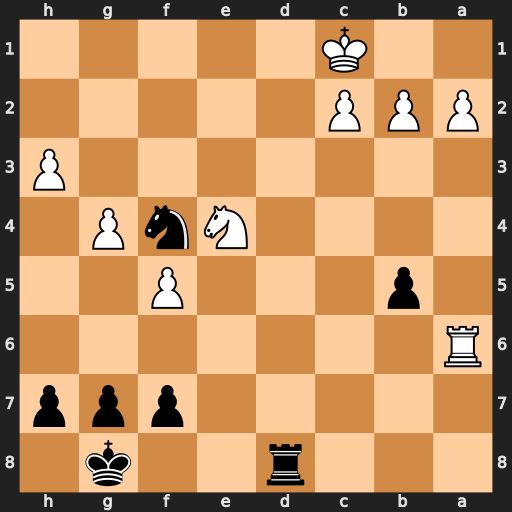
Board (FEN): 3r2k1/5ppp/R7/1p3P2/4NnP1/7P/PPP5/2K5
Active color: b
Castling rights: -
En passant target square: -
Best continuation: Ne2+ Kb1 Rd1#